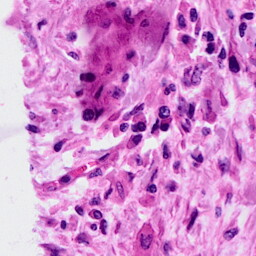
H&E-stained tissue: Cervix